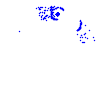
Particle: proton